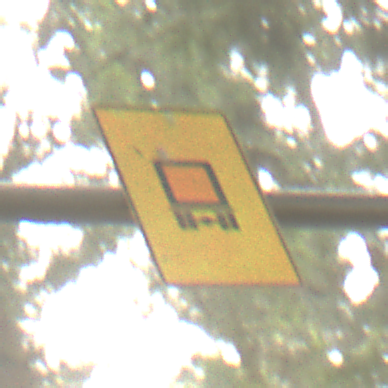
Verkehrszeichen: KennzeichnungspflichtigeFahrzeugeGefaehrlicheGueterOhnePfeilsymbol
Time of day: MorningAfternoon
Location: Outdoor (Nature)
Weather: Overcast
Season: Winter
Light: Natural